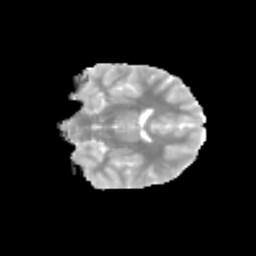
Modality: MD
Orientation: coronal
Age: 11
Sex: female
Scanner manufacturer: siemens
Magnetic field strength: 3 T
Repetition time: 3.8 s
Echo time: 0.07 s